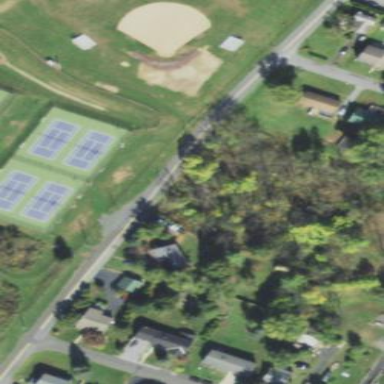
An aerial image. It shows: Tennis court on pitch.